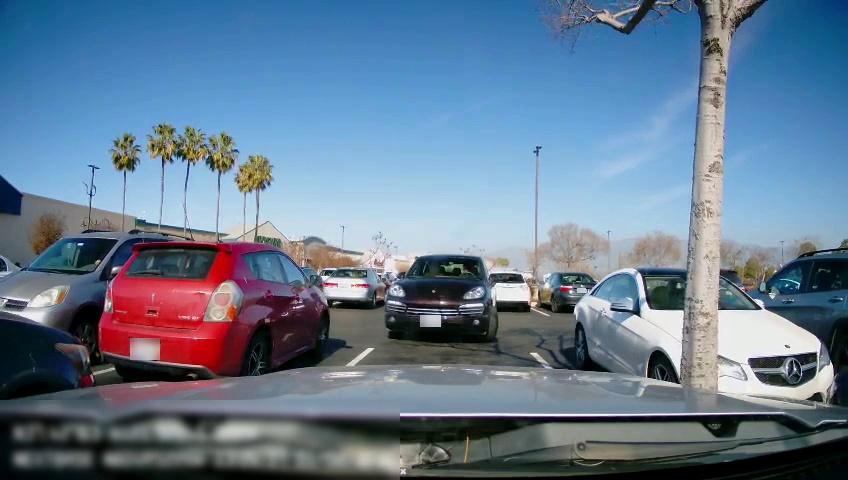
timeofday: Day
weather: Sunny
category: Drivable Space
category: Vehicles | Car
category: Vehicles | Car
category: Vehicles | SUV
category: Vehicles | SUV
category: Vehicles | Car
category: Vehicles | SUV
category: Vehicles | Car
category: Vehicles | Car
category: Vehicles | Car
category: Vehicles | SUV
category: Vehicles | Car
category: Vehicles | SUV
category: Vehicles | SUV
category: Vehicles | Car
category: Vehicles | Car